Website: crate-barrel
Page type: receipt
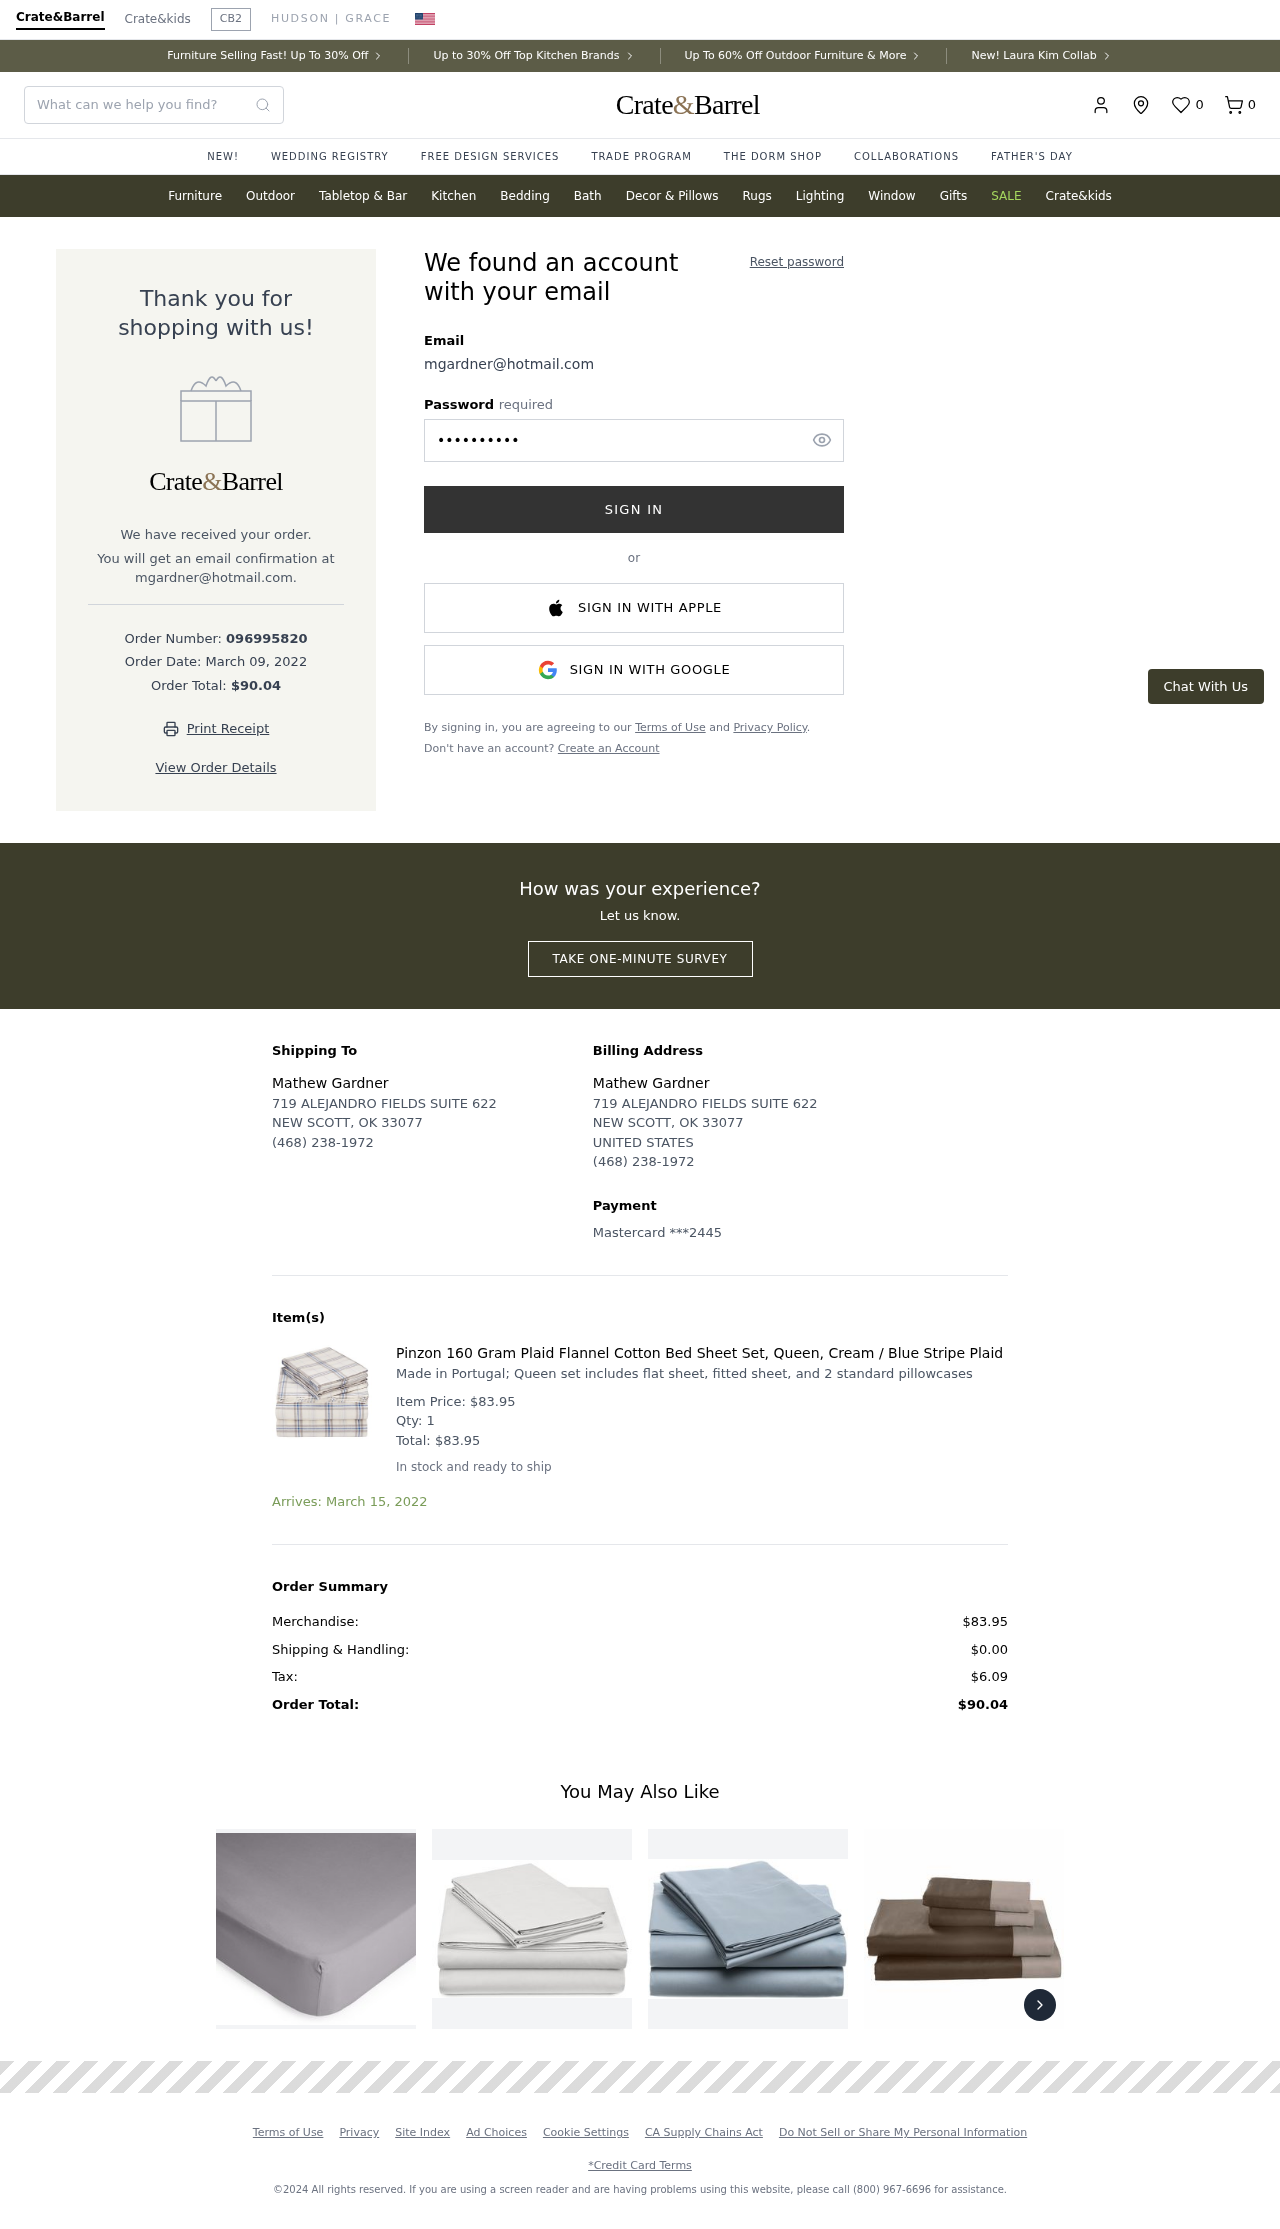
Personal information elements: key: PII_CARD_LAST4
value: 2445
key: PII_CARD_TYPE
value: Mastercard
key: PII_COUNTRY
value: UNITED STATES
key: PII_EMAIL
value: mgardner@hotmail.com
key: PII_FULLNAME
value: Mathew Gardner
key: PII_STREET
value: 719 ALEJANDRO FIELDS SUITE 622
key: PII_EMAIL2
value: mgardner@hotmail.com
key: PII_CITY_STATE_ZIP
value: NEW SCOTT, OK 33077
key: PII_PHONE
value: (468) 238-1972
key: PII_FULLNAME2
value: Mathew Gardner
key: PII_STREET2
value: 719 ALEJANDRO FIELDS SUITE 622
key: PII_POSTCODE
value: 33077
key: PII_STATE_ABBR
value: OK
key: PII_POSTCODE_FULL
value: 33077
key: PII_POSTCODE_NUMERIC
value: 33077
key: PII_PHONE2
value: (468) 238-1972
Product elements: key: PRODUCT1_DESC
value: Made in Portugal; Queen set includes flat sheet, fitted sheet, and 2 standard pillowcases
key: PRODUCT1_NAME
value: Pinzon 160 Gram Plaid Flannel Cotton Bed Sheet Set, Queen, Cream / Blue Stripe Plaid
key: PRODUCT1_PRICE
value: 83.95
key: PRODUCT1_QUANTITY
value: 1
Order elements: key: ORDER_NUM_ITEMS
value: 0
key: ORDER_ID
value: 096995820
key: ORDER_DATE
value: March 09, 2022
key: ORDER_TOTAL
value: $90.04
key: ORDER_ITEM_TOTAL
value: $83.95
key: ORDER_DELIVERY_DATE
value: Arrives: March 15, 2022
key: ORDER_SUBTOTAL
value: $83.95
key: ORDER_SHIPPING_COST
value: $0.00
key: ORDER_TAX
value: $6.09
Search elements: key: HEADER_SEARCH
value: What can we help you find?
Other elements: key: FAVORITES_COUNT
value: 0